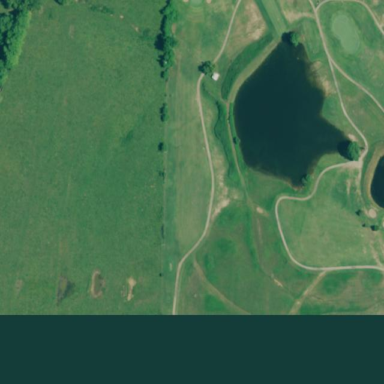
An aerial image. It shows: Area of rough grass used for golf.